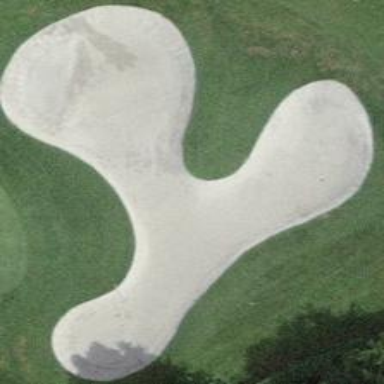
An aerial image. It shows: Golf bunker filled with sandy terrain.